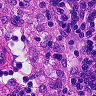
Metastatic tissue present: no